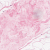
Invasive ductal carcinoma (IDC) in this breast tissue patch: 0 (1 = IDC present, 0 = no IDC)